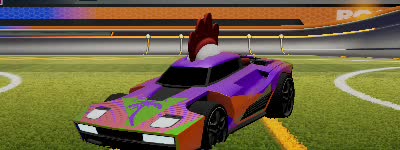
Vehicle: breakout